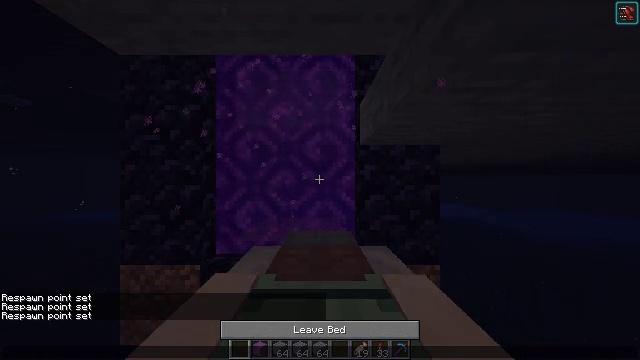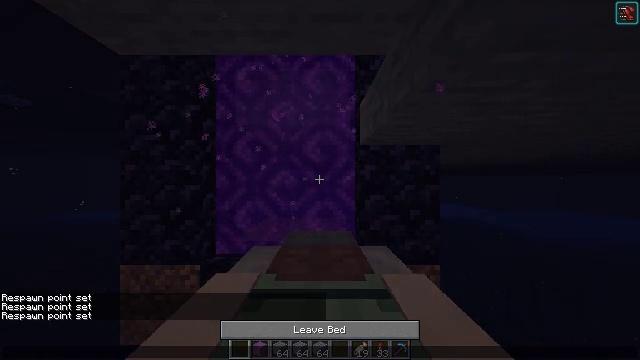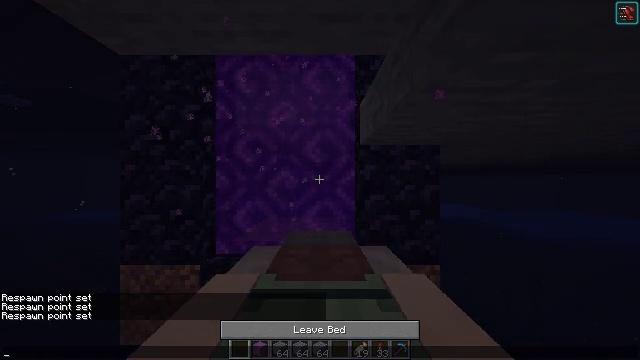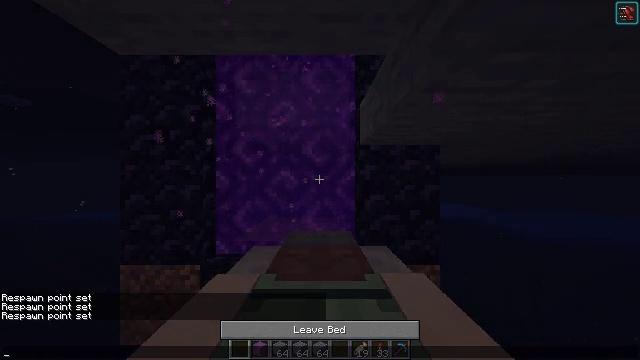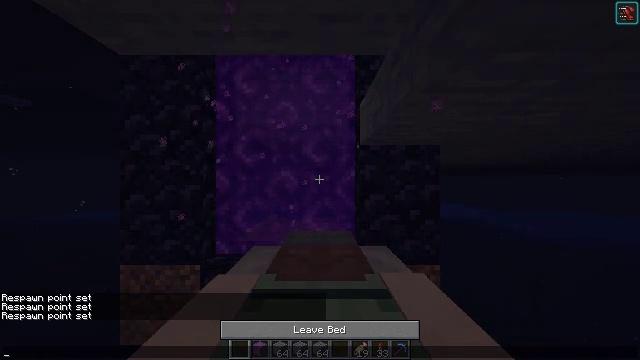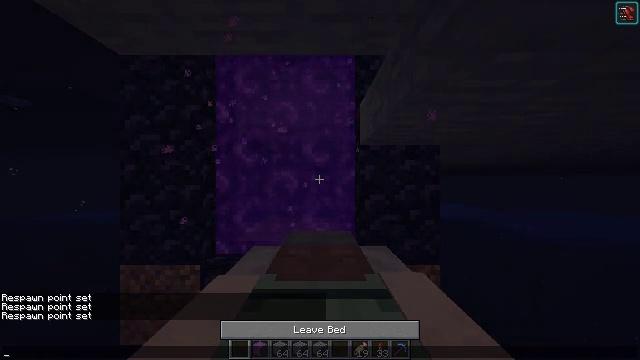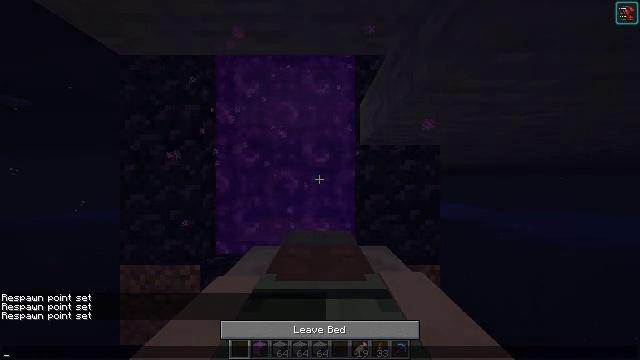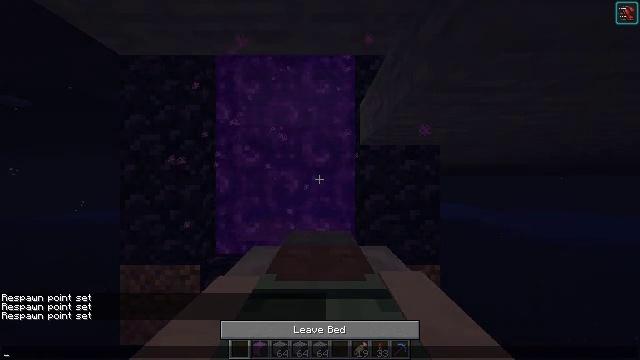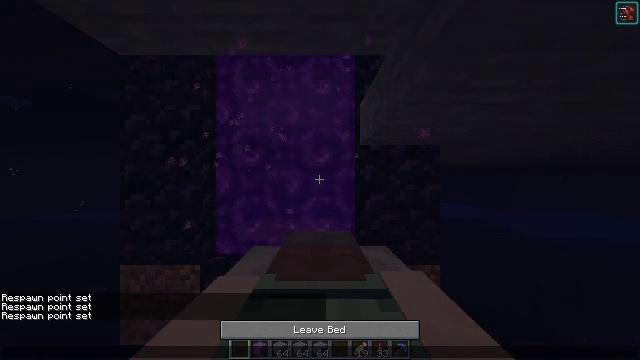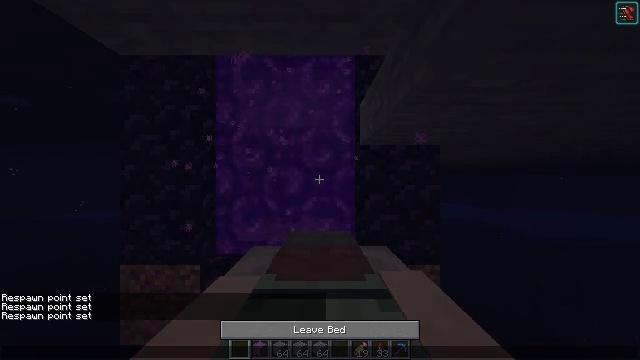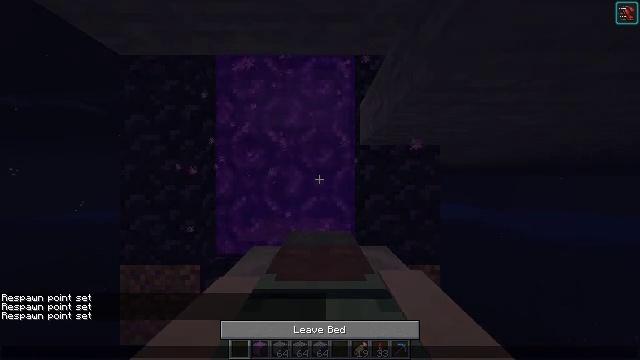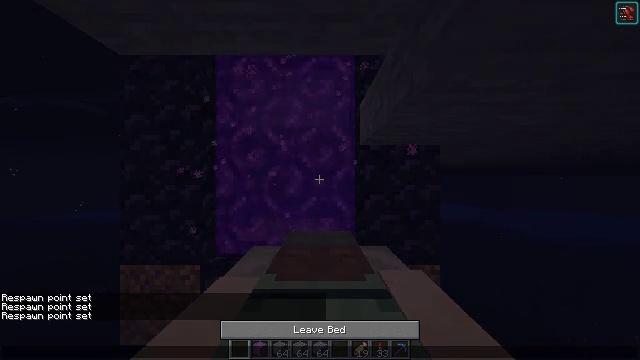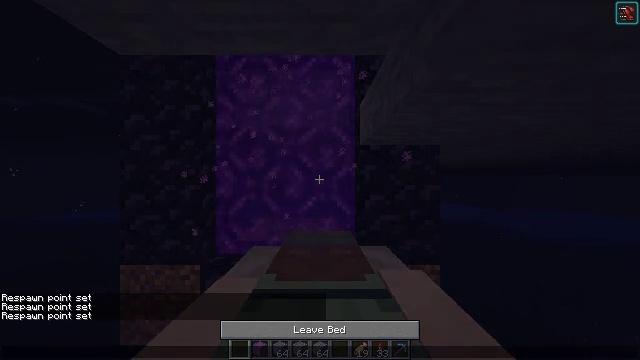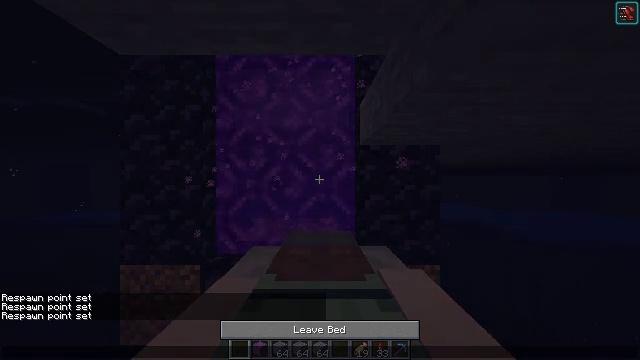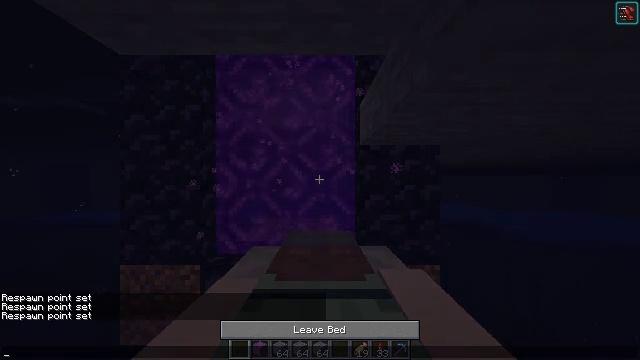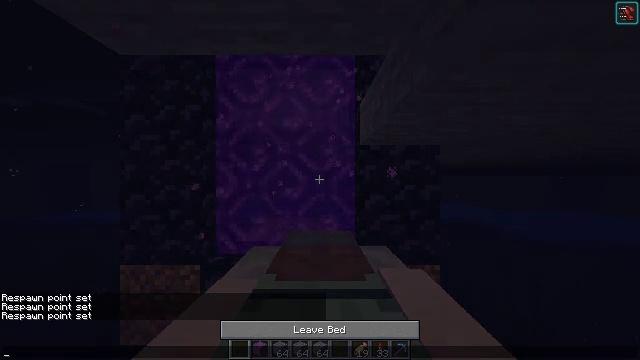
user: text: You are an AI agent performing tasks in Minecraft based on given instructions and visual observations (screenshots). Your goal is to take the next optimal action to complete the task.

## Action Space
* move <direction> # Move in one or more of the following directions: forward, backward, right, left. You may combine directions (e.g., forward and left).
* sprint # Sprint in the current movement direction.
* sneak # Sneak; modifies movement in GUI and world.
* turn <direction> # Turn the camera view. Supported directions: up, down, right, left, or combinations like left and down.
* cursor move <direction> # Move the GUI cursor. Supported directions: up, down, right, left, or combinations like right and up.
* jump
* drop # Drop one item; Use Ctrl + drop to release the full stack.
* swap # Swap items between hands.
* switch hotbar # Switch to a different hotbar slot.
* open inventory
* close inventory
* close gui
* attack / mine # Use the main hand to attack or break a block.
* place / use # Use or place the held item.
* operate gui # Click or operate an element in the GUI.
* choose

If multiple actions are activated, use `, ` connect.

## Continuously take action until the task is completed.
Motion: motion action
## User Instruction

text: Mine the light gray bed.
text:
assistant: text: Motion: no_op
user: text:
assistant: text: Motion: no_op
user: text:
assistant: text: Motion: no_op
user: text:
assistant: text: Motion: no_op
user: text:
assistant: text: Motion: no_op
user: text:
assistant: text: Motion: no_op
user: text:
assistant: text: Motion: no_op
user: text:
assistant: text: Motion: no_op
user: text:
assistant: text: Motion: no_op
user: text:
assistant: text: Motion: no_op
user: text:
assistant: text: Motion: no_op
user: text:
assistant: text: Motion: no_op
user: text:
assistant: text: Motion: no_op
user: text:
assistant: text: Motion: no_op
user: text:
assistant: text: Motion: no_op
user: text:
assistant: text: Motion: no_op
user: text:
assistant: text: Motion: no_op
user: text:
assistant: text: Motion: no_op
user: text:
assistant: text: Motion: no_op
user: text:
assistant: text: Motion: no_op
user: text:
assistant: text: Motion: no_op
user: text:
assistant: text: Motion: no_op
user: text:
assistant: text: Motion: no_op
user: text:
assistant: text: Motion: no_op
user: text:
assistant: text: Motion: no_op
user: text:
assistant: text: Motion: no_op
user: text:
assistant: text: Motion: no_op
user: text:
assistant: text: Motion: no_op
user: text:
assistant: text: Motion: no_op
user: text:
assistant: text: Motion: no_op